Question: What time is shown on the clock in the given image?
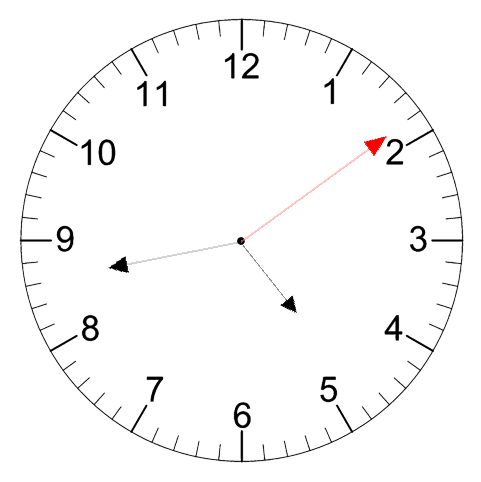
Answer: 04:43:09